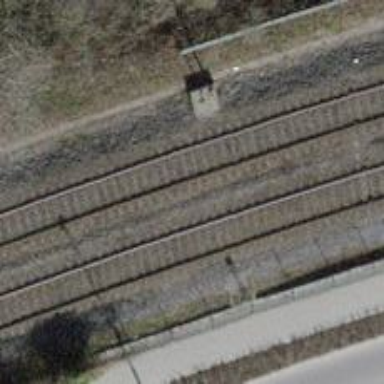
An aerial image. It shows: Bridge over single railway track.